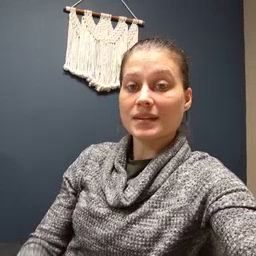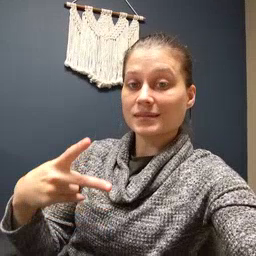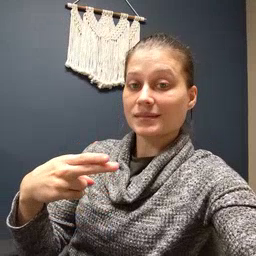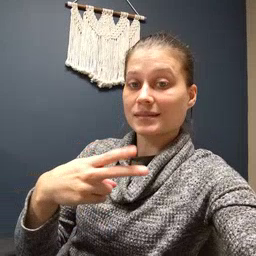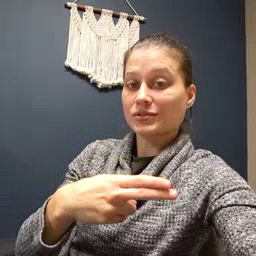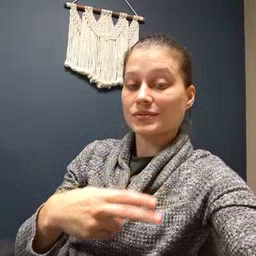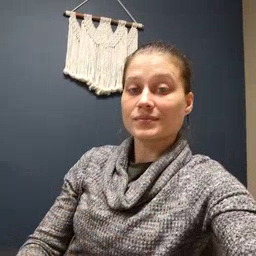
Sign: scissors